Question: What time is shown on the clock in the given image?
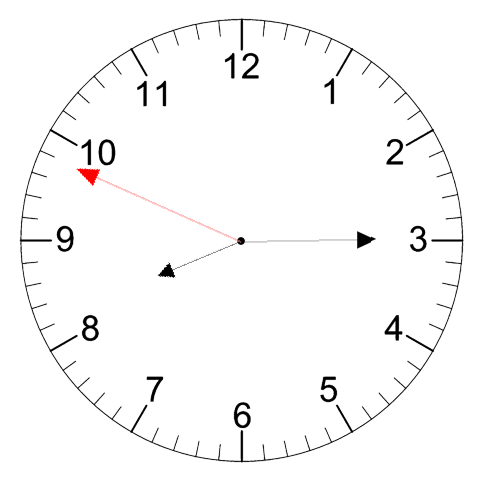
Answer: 08:14:49